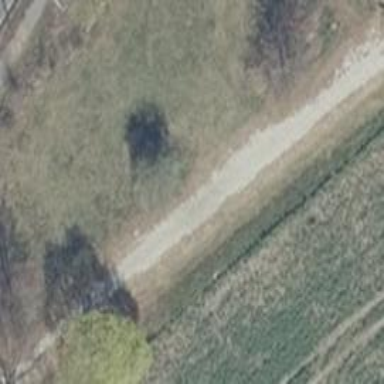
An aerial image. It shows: Path.